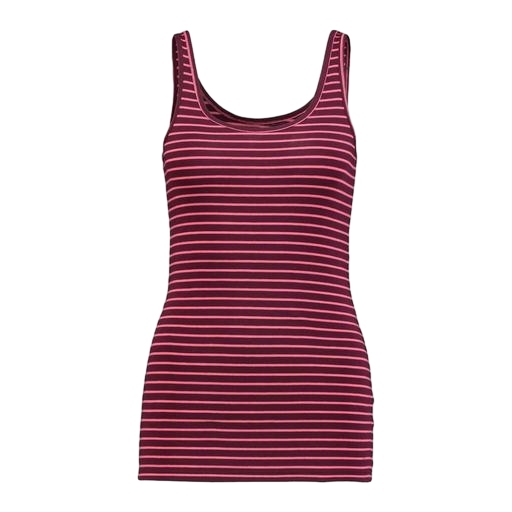
striped tank top, tight pink and black tank, burgundy and black slim fit tank top, white background